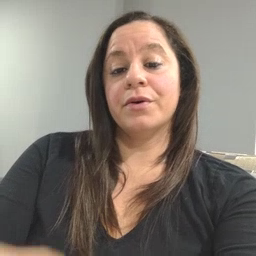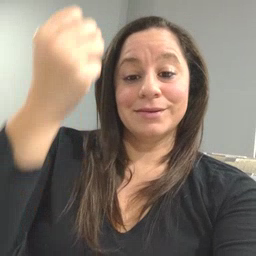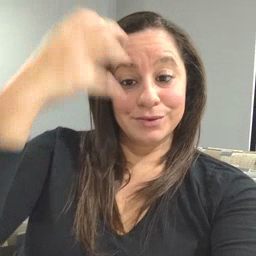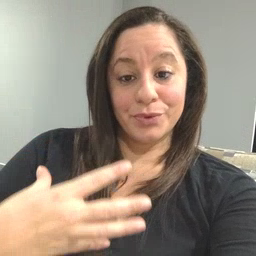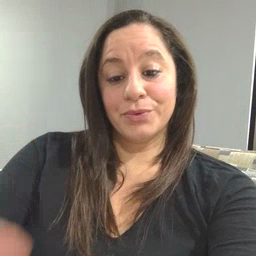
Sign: shower